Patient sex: M
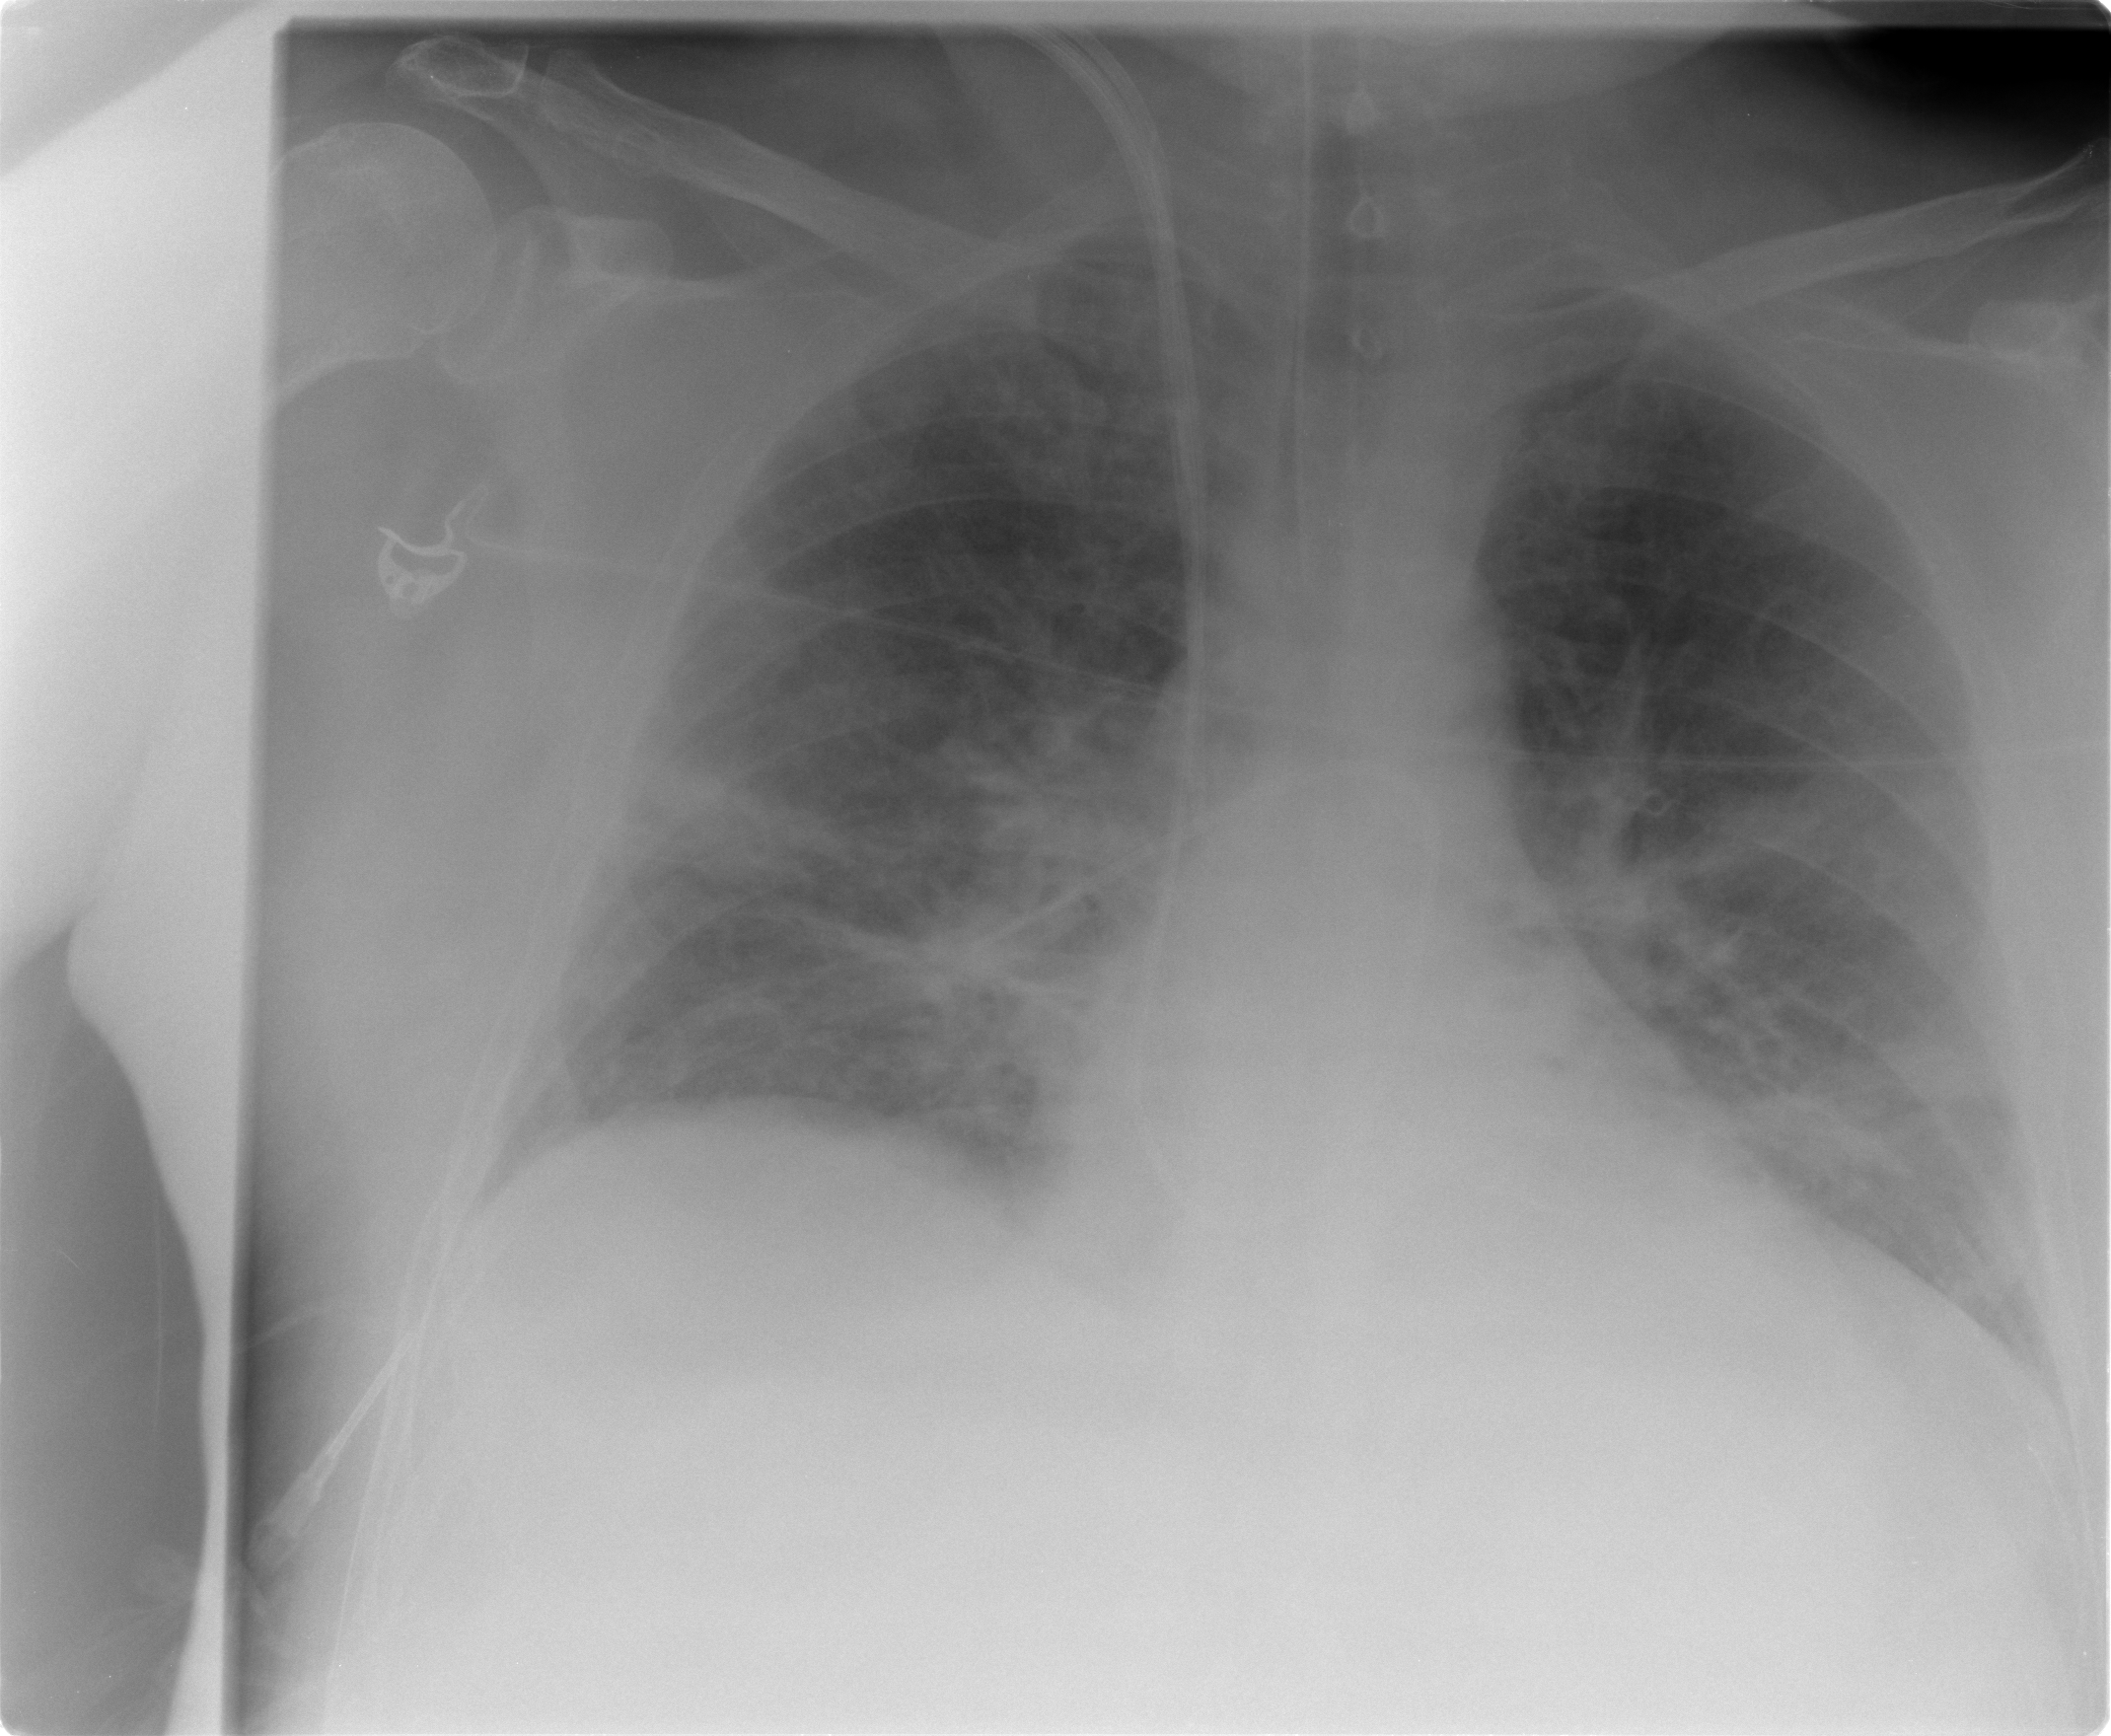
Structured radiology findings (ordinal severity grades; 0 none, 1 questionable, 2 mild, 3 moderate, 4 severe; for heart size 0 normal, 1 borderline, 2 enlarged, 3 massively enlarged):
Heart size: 0
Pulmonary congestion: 3
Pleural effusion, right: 0
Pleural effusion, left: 0
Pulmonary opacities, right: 2
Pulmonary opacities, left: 2
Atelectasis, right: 2
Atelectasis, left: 2